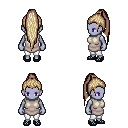
a pixel art fantasy rpg character, female body template, dark elf, purple skin, white tunic, white pants, white blonde extra-long topknot hairstyle, ghillies, four views (front, back, left, right), 2x2 character sprite sheet, small pixel art, hard edges, no anti-aliasing